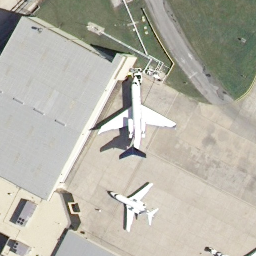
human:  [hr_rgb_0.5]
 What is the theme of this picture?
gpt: airport

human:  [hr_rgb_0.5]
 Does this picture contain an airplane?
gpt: yes

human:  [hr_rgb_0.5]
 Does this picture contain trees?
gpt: no